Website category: university
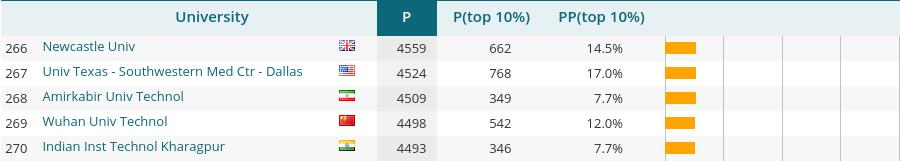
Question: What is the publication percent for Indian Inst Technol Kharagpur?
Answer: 7.7%

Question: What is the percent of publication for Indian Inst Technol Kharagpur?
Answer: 7.7%

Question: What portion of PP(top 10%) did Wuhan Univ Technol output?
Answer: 12.0%

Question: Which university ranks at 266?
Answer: Newcastle Univ

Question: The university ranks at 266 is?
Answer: Newcastle Univ

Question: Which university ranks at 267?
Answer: Univ Texas - Southwestern Med Ctr - Dallas

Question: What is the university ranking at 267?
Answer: Univ Texas - Southwestern Med Ctr - Dallas

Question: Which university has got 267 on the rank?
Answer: Univ Texas - Southwestern Med Ctr - Dallas

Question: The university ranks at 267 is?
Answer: Univ Texas - Southwestern Med Ctr - Dallas

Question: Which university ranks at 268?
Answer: Amirkabir Univ Technol

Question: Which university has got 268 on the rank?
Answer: Amirkabir Univ Technol

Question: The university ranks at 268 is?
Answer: Amirkabir Univ Technol

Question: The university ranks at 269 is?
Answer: Wuhan Univ Technol

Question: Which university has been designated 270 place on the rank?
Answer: Indian Inst Technol Kharagpur

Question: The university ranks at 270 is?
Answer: Indian Inst Technol Kharagpur

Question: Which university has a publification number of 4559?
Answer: Newcastle Univ

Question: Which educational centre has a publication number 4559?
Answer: Newcastle Univ

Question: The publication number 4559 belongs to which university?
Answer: Newcastle Univ

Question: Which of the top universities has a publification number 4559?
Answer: Newcastle Univ

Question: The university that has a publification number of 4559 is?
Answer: Newcastle Univ

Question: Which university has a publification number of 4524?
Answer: Univ Texas - Southwestern Med Ctr - Dallas

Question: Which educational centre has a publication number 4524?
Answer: Univ Texas - Southwestern Med Ctr - Dallas

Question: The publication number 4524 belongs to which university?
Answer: Univ Texas - Southwestern Med Ctr - Dallas

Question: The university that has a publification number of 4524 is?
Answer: Univ Texas - Southwestern Med Ctr - Dallas

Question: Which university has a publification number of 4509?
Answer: Amirkabir Univ Technol

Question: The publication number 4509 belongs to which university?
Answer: Amirkabir Univ Technol

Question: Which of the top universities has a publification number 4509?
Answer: Amirkabir Univ Technol

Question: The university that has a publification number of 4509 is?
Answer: Amirkabir Univ Technol

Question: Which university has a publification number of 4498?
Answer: Wuhan Univ Technol

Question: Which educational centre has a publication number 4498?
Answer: Wuhan Univ Technol

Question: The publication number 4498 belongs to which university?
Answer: Wuhan Univ Technol

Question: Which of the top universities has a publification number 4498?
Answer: Wuhan Univ Technol

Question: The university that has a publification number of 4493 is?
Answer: Indian Inst Technol Kharagpur

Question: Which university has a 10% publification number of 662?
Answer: Newcastle Univ

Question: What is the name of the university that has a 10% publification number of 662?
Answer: Newcastle Univ

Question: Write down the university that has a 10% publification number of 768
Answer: Univ Texas - Southwestern Med Ctr - Dallas

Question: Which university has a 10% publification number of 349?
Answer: Amirkabir Univ Technol

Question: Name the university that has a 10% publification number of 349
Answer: Amirkabir Univ Technol

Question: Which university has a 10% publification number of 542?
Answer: Wuhan Univ Technol

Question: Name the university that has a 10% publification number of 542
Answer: Wuhan Univ Technol

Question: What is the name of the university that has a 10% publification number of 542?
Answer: Wuhan Univ Technol

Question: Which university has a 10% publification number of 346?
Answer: Indian Inst Technol Kharagpur

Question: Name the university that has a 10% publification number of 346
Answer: Indian Inst Technol Kharagpur

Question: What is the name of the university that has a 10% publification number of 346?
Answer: Indian Inst Technol Kharagpur